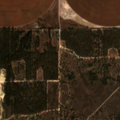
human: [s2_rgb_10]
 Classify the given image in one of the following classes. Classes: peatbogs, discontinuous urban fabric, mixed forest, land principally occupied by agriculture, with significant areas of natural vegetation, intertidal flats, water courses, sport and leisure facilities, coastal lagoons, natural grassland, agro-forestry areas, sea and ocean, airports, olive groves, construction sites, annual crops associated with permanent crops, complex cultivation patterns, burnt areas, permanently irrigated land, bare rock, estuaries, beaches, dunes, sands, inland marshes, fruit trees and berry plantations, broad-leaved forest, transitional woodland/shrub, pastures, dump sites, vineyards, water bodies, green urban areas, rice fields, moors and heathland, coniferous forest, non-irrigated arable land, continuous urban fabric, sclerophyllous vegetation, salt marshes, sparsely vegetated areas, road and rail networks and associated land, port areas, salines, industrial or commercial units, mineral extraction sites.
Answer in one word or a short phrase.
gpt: permanently irrigated land, broad-leaved forest, transitional woodland/shrub